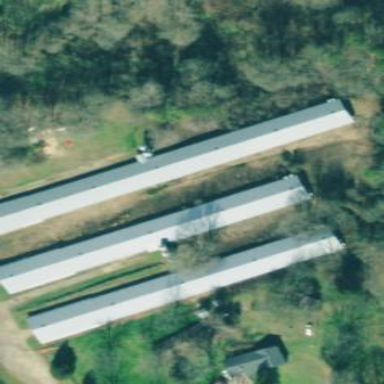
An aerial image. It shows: Poultry house.